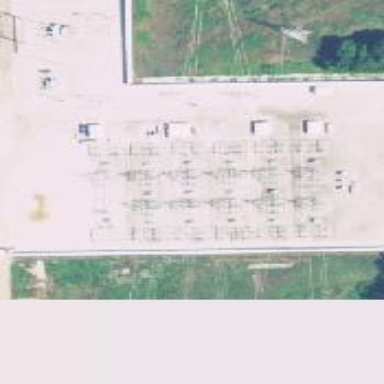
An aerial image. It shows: Switch used for power control.